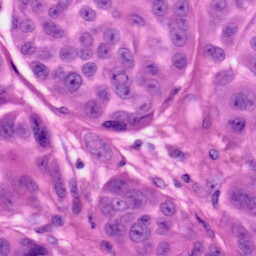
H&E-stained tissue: Skin